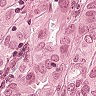
Metastatic tissue present: yes